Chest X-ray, PA view. Patient: 48 years old, sex M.
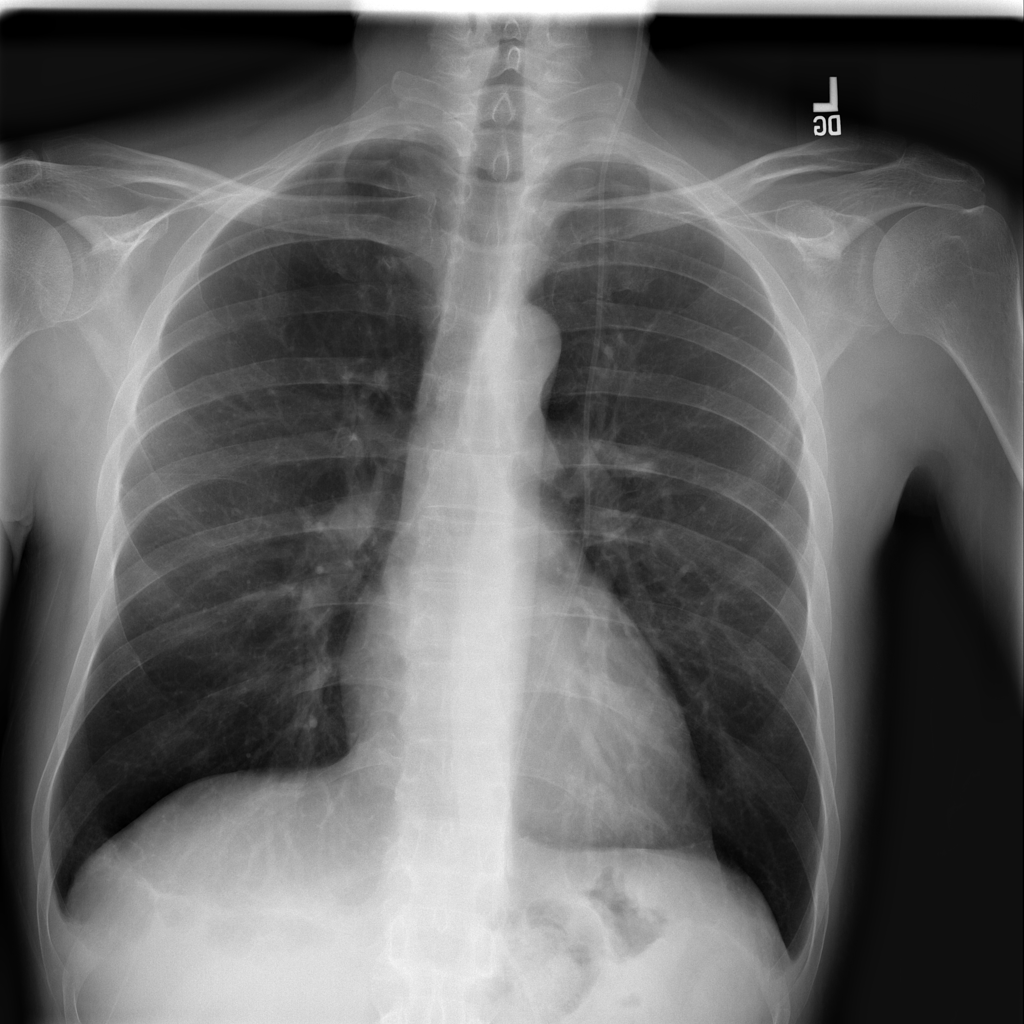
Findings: No Finding